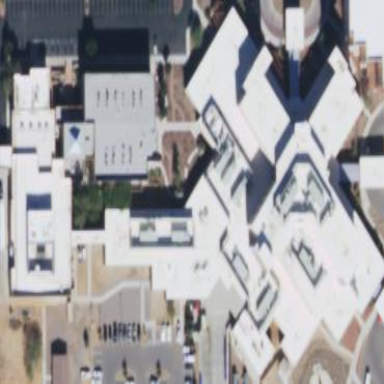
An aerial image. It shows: Hospital building.